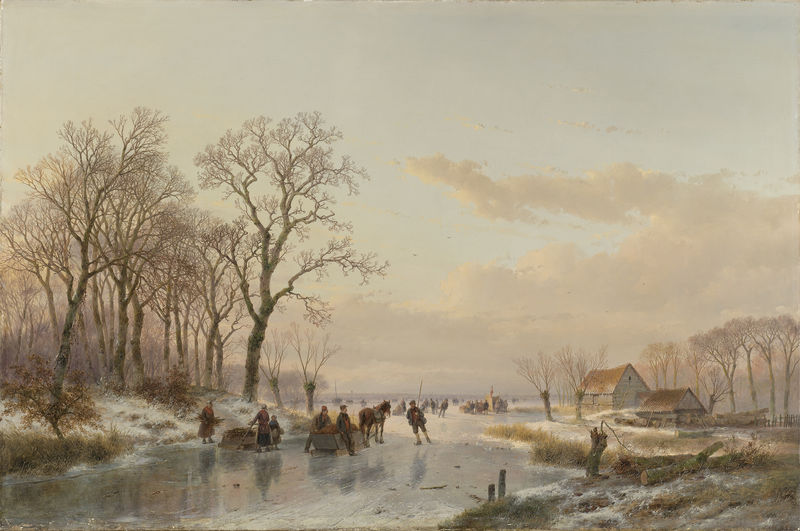
Titel: Een bevroren vaart bij de Maas
Künstler: Andreas Schelfhout
Standort: Amsterdam
Institution: Rijksmuseum
Schlagwörter: bäume, himmel, blue, men, people, red, white, women, black, painting, room, woman, pink, reflection, brown, wood, cloud, clouds, horses, man, sky, tree, building, hill, house, lake, landscape, netherlands, orange, water, houses, sun, trees, child, snow, winter, forest, grass, river, coat, jacket, ice, children, person, rural, baum, haus, menschen, stump, cart, buildings, wasser, horse, bare, branches, poeple, horizont, sunset, shadows, dutch, fishing, cold, schnee, land, cut, landschaft, stick, weeds, sled, sledge, sleigh, barn, pferde, sport, skating, dorf, moving, logs, trunks, arbeit, bauern, hütten, ice skating, frozen, amsterdam, cols, pull, smooth, eis, medicine, skaters, naif, deciduous, abend, sleds, ping, scates, olanda, amasterdam, postacard, ski, landchaft, eislaufen, outisde, deciduous trees, slippery